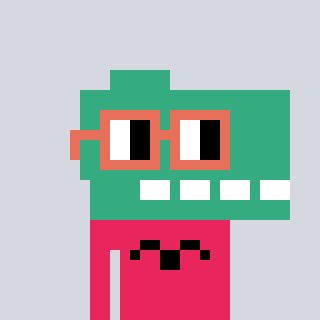
a pixel art character with square orange glasses, a dino-shaped head and a redpinkish-colored body on a cool background